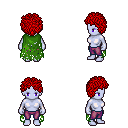
a pixel art fantasy rpg character, female body template, dark elf, purple skin, green tattered cape, magenta pants, red curly afro hairstyle, four views (front, back, left, right), 2x2 character sprite sheet, small pixel art, hard edges, no anti-aliasing